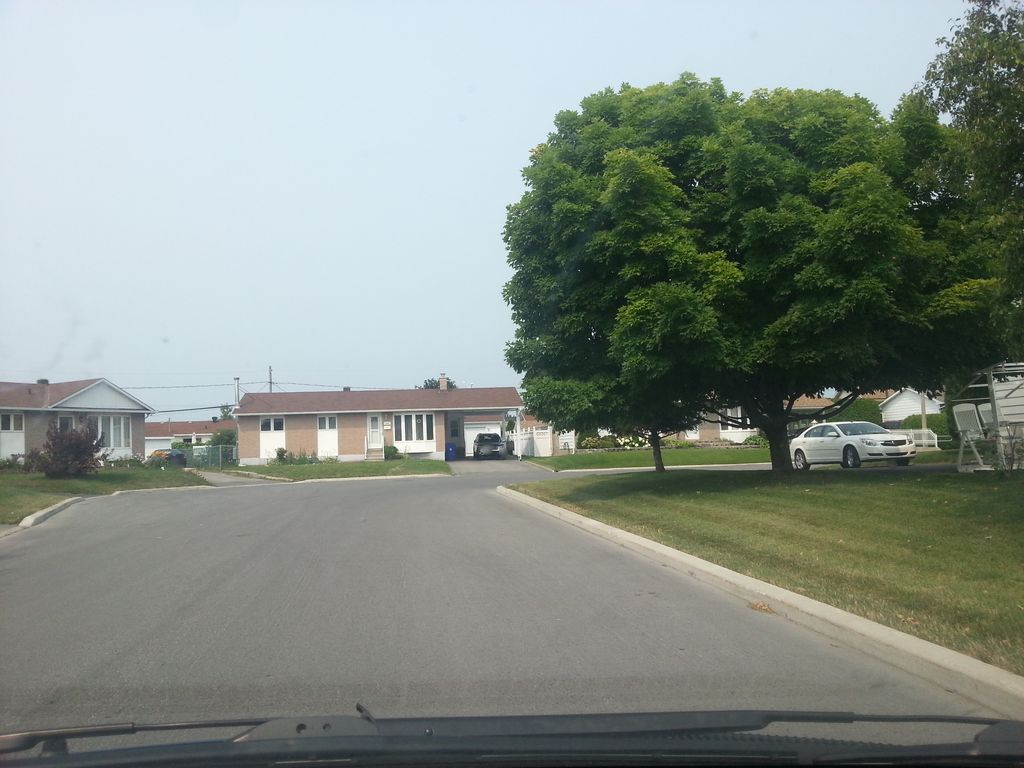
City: ottawa-gatineau